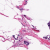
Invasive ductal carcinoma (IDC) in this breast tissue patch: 0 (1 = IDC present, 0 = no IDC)